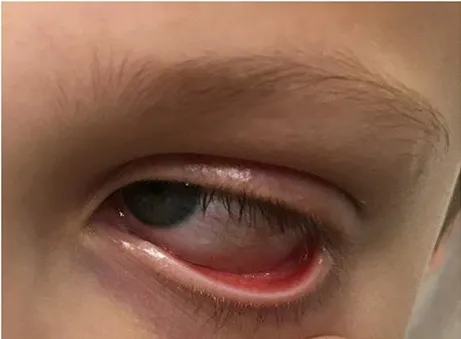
Conjunctivitis.
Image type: medical_photograph (other_medical_photograph)